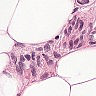
Metastatic tissue present: yes